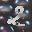
Label: 2